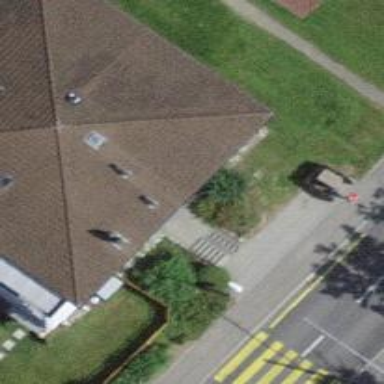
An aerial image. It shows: Road with steps.